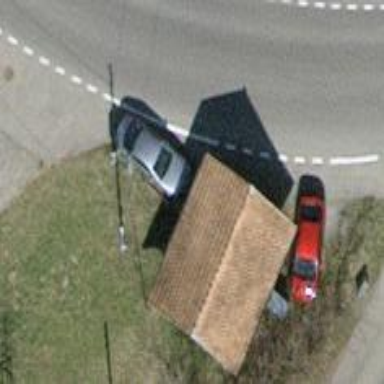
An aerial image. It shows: Garage.